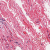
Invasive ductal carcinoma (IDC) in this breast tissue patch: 0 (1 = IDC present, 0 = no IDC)